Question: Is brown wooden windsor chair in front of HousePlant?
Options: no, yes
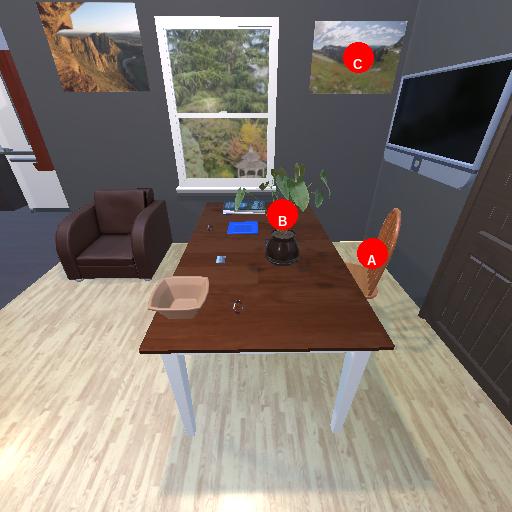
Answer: no